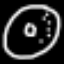
Label: donut